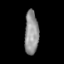
Tissue: skin
Cell type: Epithelial cells
Senescence score: 0.9141
Nuclear area (px): 598
Mean DAPI intensity: 145.271